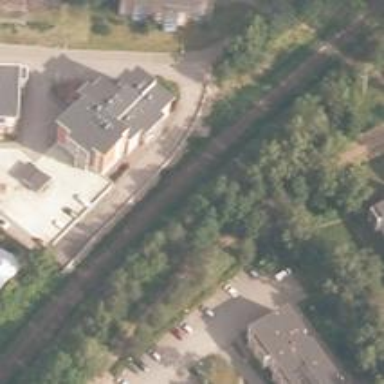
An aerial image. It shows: Continuous rail track.